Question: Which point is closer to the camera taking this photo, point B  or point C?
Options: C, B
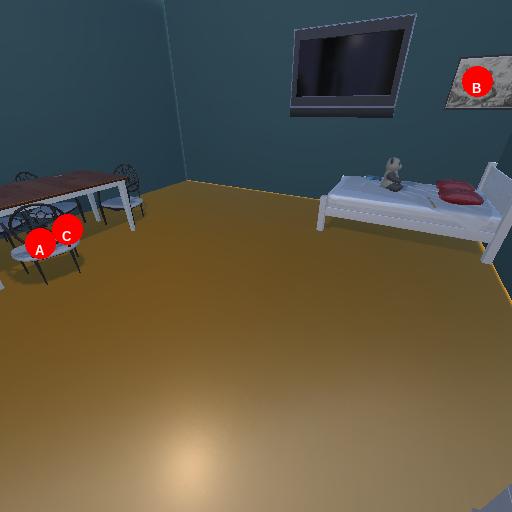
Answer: C